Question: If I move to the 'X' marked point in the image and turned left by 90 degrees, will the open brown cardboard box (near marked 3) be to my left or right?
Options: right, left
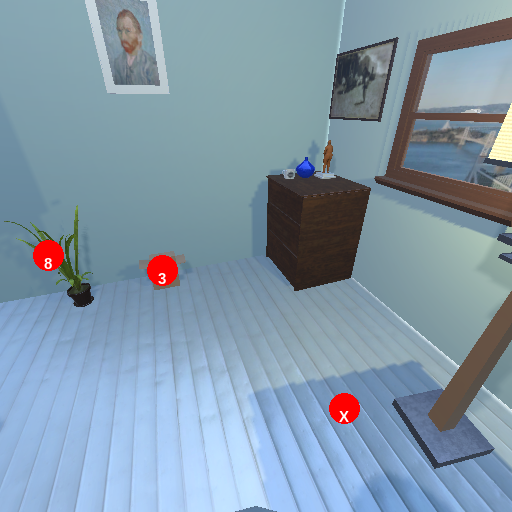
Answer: right